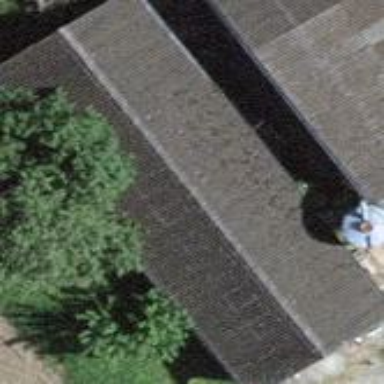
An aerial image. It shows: Sty building.